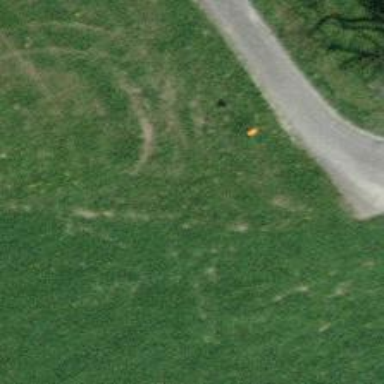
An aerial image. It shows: Aerial marker.